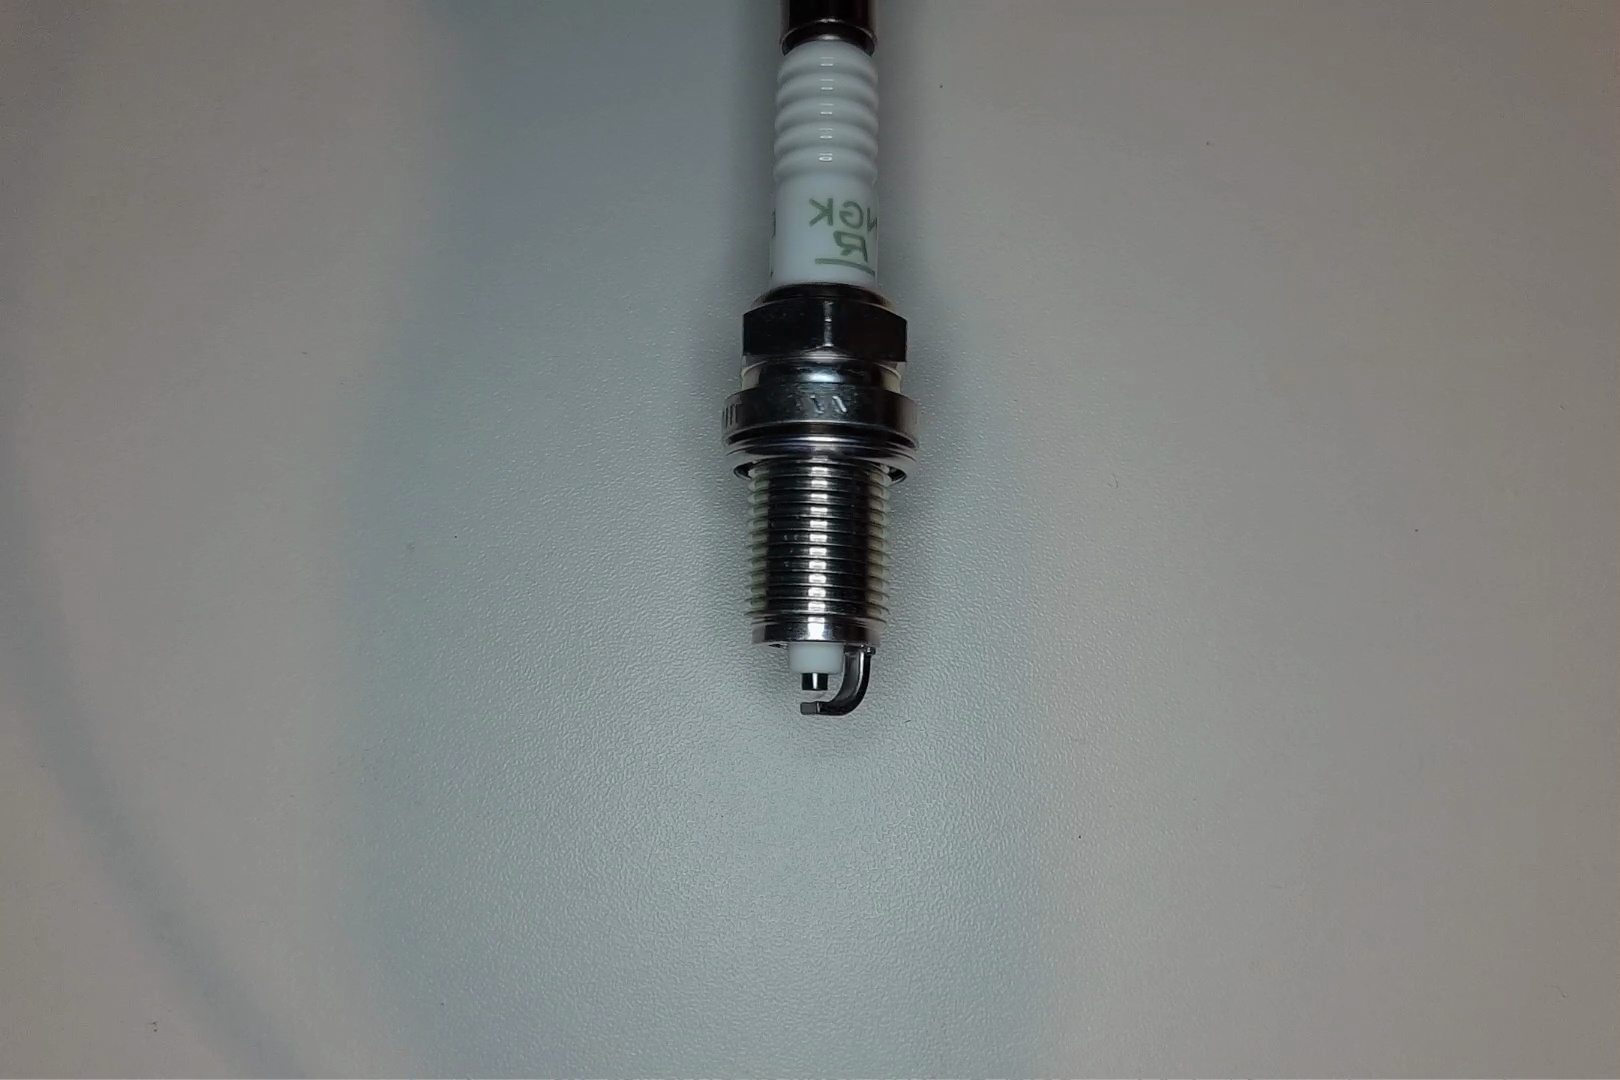
Label: no anomaly